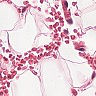
Metastatic tissue present: no